Question: [
I published my Github pages with the option.
Here's my repo:
<URL>
Here's my Github pages:
<URL>
I have tried:
- Checking for img src's case sensitivity. - Put images in the folder
Any ideas what's going on?
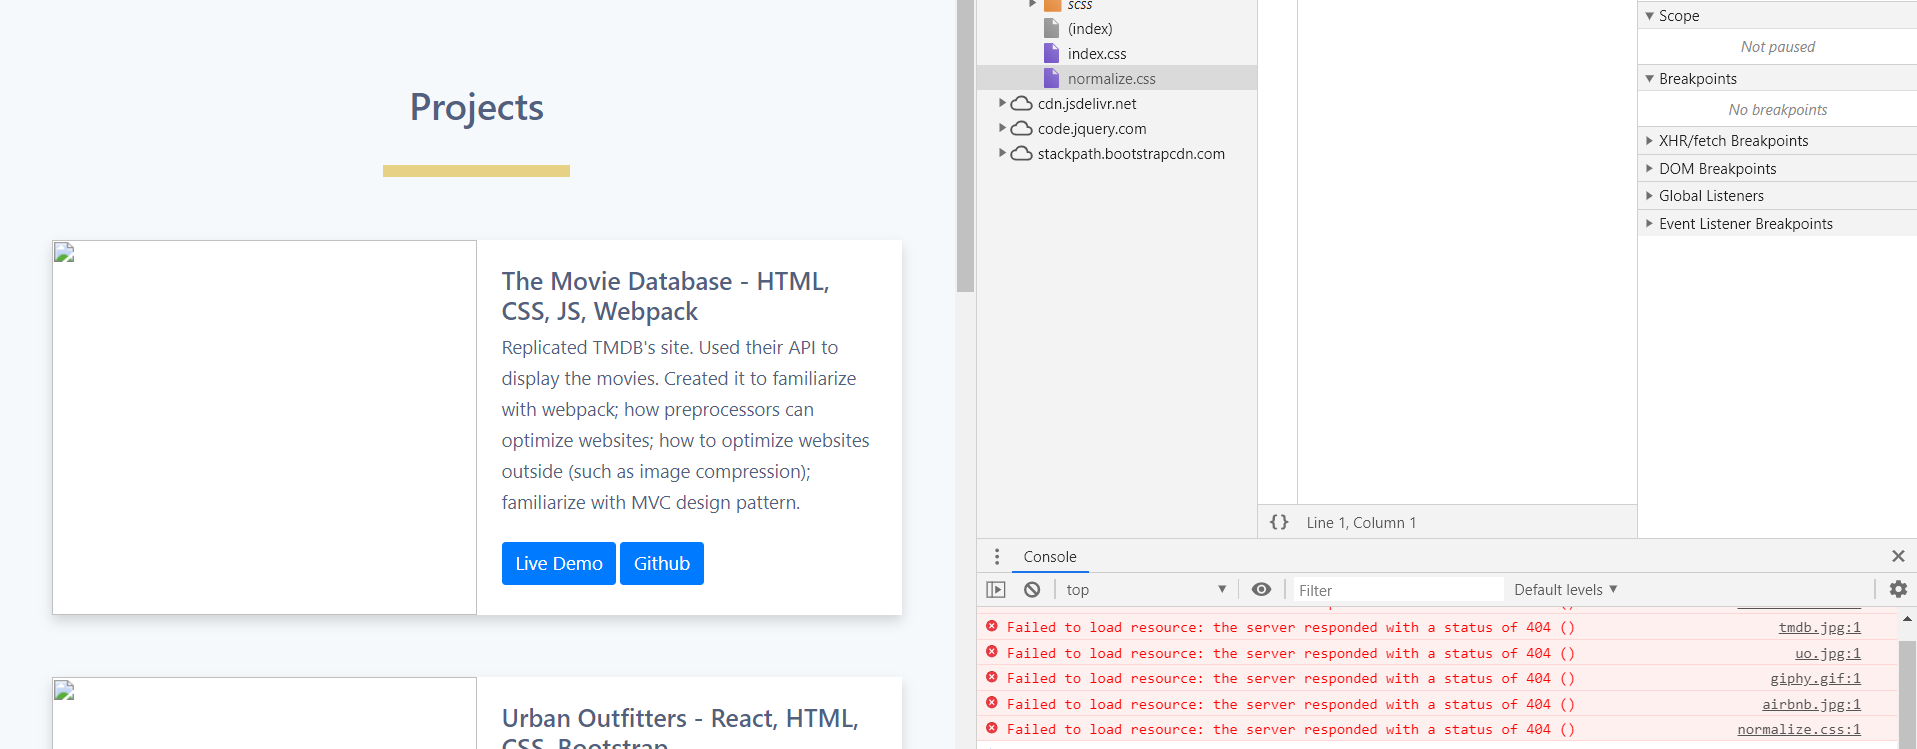
Answer: Github Pages took about an hour for the images to upload! it works fine now!